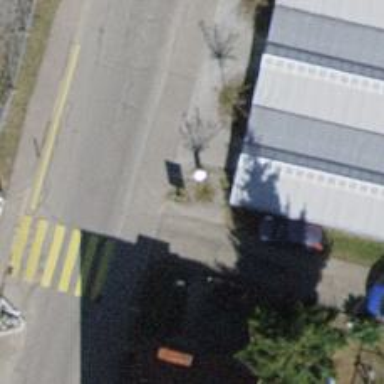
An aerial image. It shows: Advertising column.